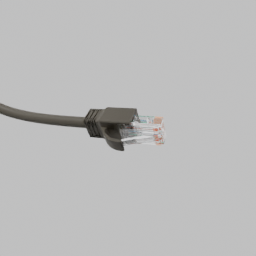
Label: electronics